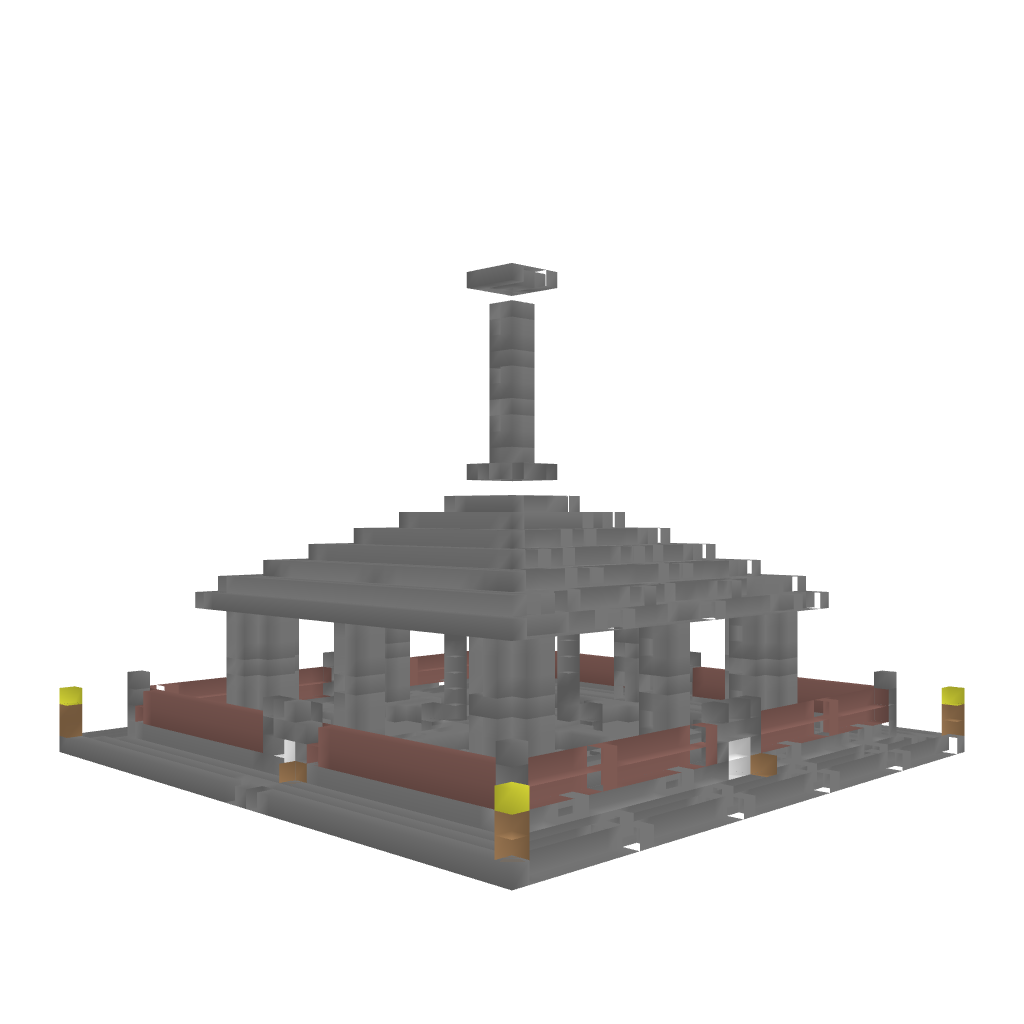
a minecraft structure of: Citadel bad low quality